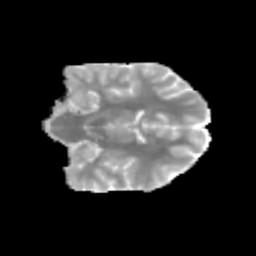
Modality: MD
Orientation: coronal
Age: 14
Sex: female
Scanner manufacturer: siemens
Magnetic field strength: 3 T
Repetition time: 3.8 s
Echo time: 0.07 s